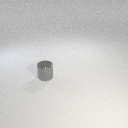
small gray metal cylinder